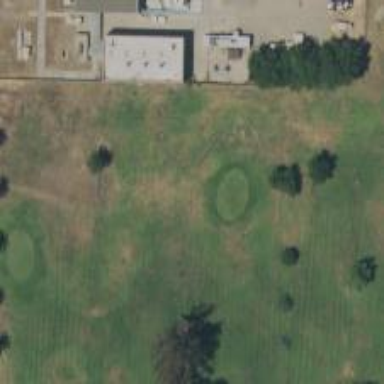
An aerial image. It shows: Golf green.